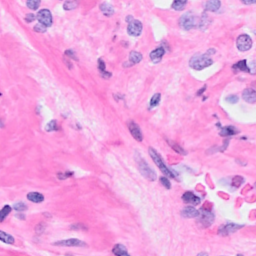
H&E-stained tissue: Breast